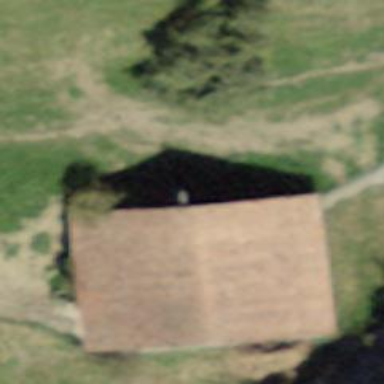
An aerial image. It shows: Rural barn.